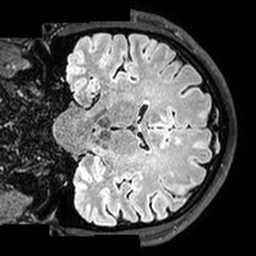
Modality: T2w
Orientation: coronal
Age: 37
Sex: male
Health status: healthy
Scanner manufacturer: philips
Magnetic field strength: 3 T
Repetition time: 5 s
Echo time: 0.2902 s